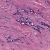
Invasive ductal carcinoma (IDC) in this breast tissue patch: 1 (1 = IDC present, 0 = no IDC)